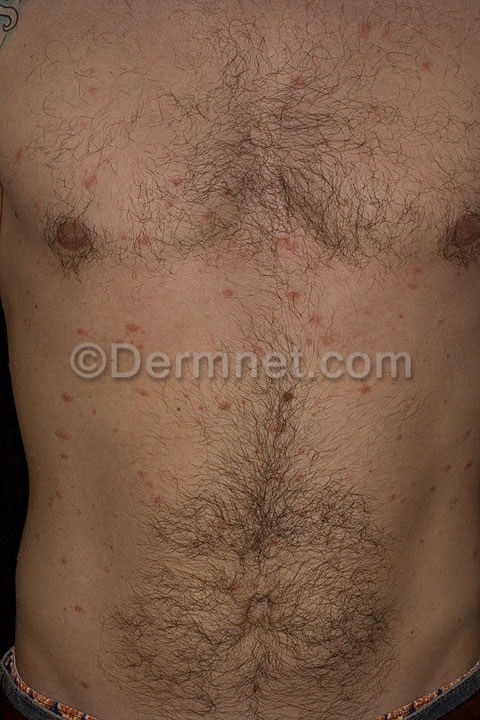
Disease: Psoriasis pictures Lichen Planus and related diseases